Question: first, I've learning just couple of week about image processing, NN, dll, by myself, so I'm really new n really far to pro. n sorry for my bad english.
there's image or photo of my drawing, I want to get the coordinates of object/shape (black dot) n the number around it, the number indicating the sequence number of dot.

How to get it? How to detect the dots? Shape recognition for the dots? Number handwriting recognition for the numbers? Then segmentation to get the position? Or use template matching? But every dot has a bit different shape because of hand drawing. Use neural network? in NN, the neuron is usually contain every pixel to recognize an character, right? can I use an picture of character or drawing dot contained by each neuron to recognize my whole picture?
I'm very new, so I'm really need your advice, correct me if I wrong! Please tell me what I must learn, what I must do, what I must use.
Thank you very much. :'D
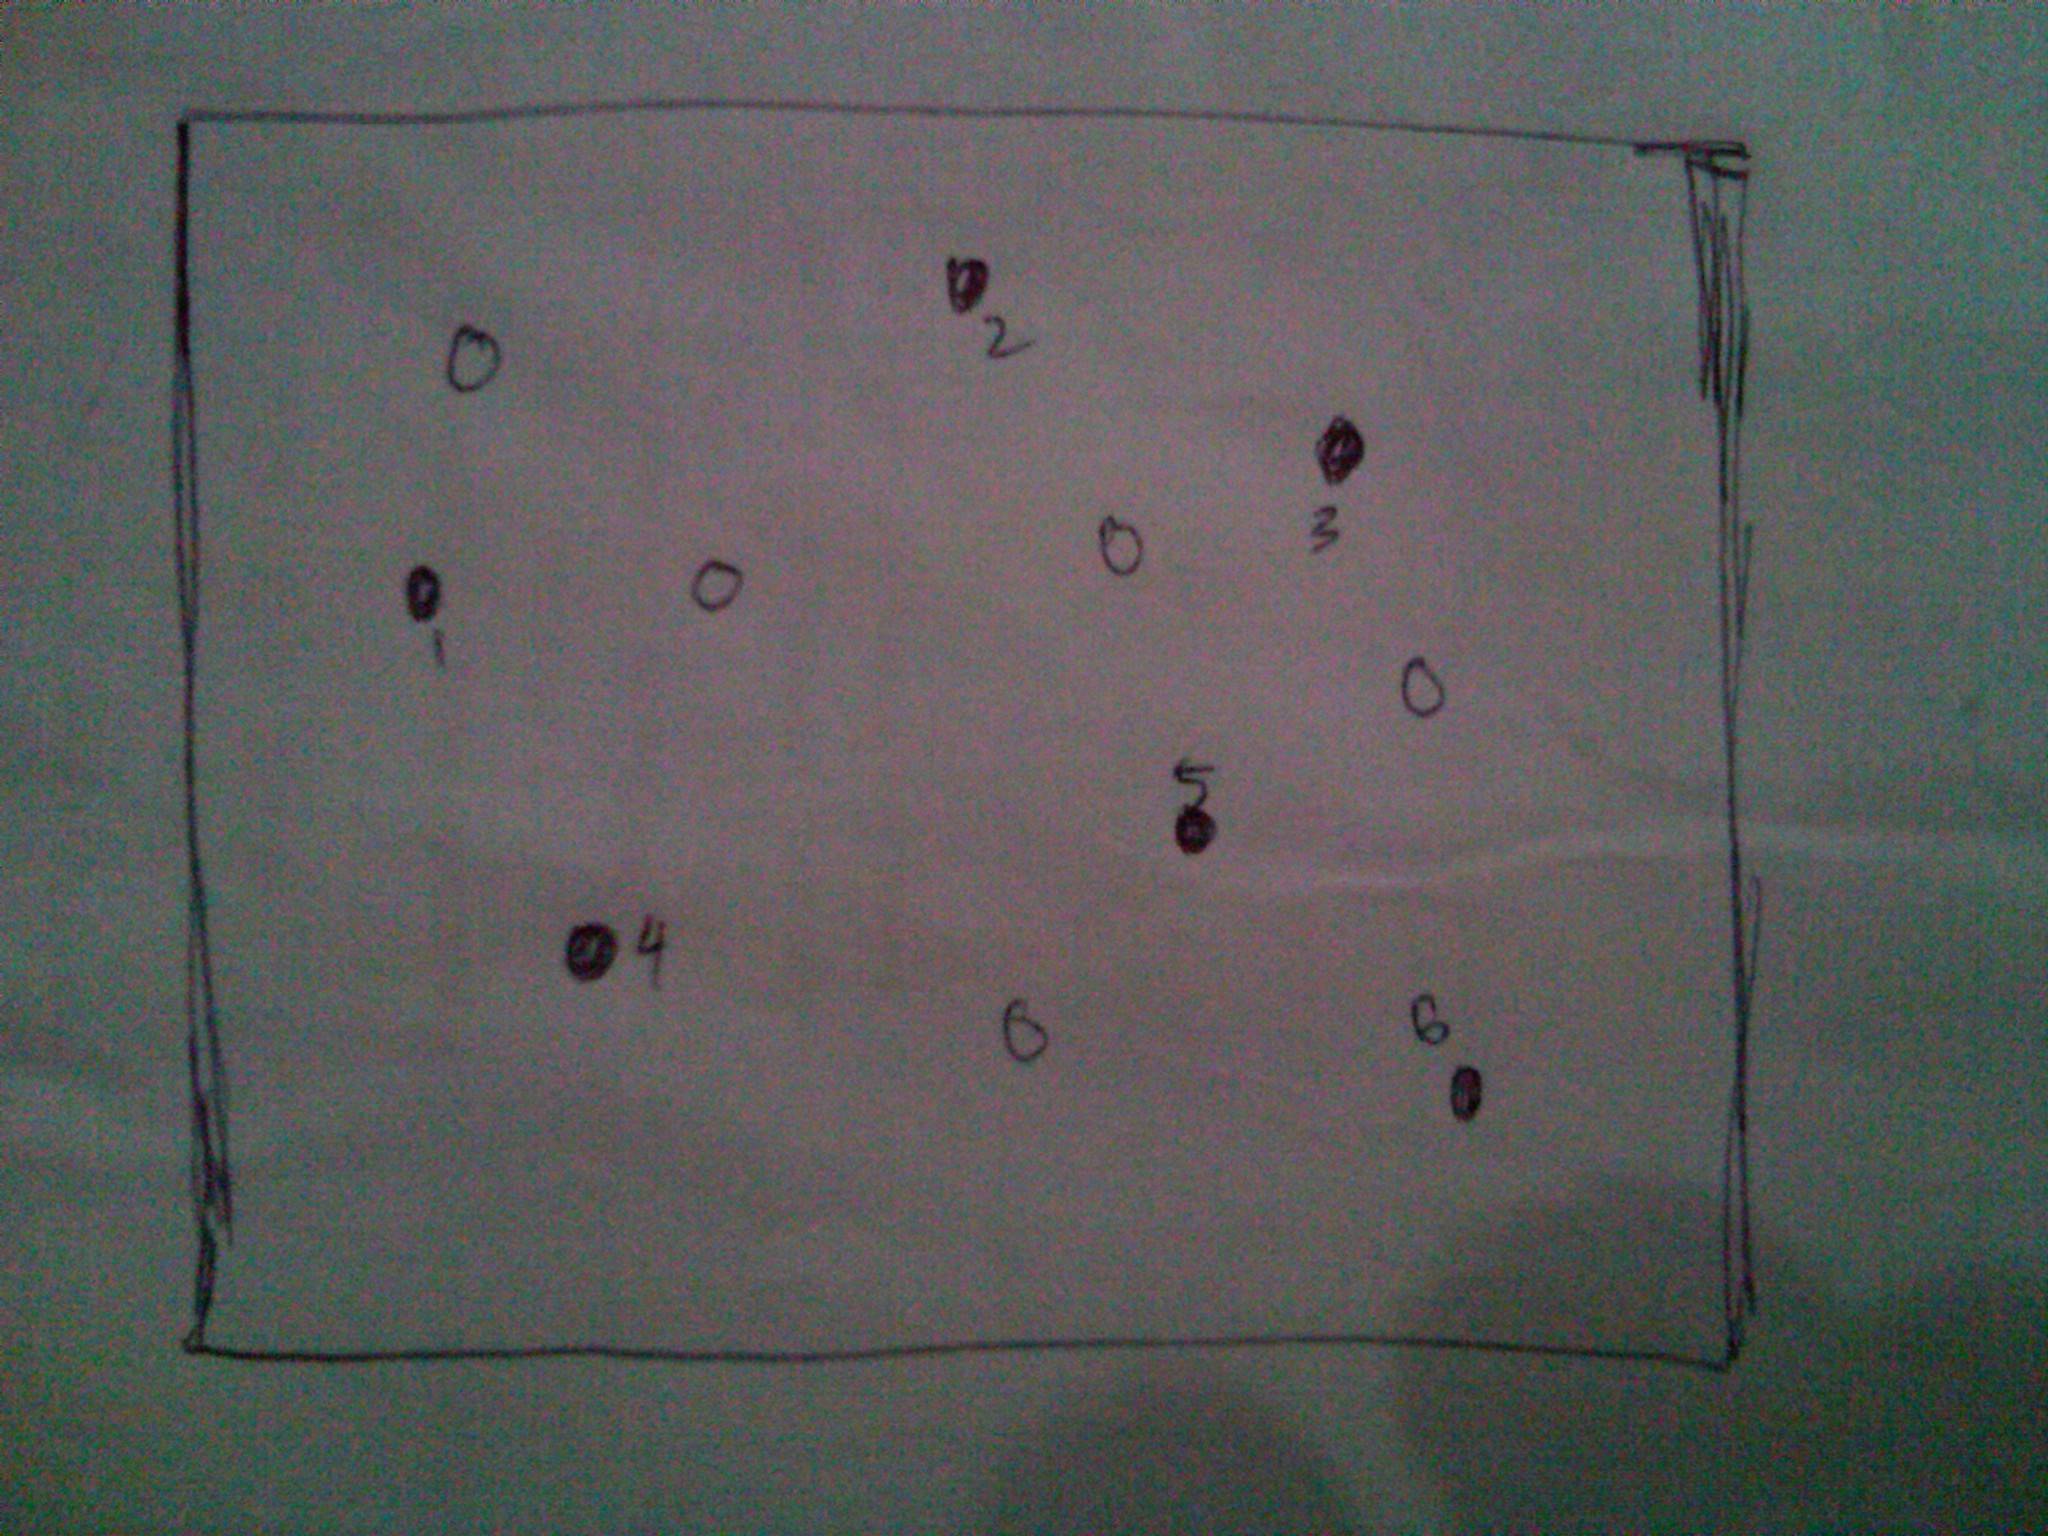
Answer: This is a difficult problem which can't be solved by a quick solution.
Here is how I would approach it:
1. Get a better picture. Your image is very noisy and is taken in low light with high ISO. Use a better camera and better lighting conditions so you can get the background to be as white as possible and the dots as black as possible. Try to maximize the contrast.
2. Threshold the image so that all the background is white and the dots and numbers are black. Maybe you could apply some erosion and/or dilation to help connect the dark edges together.
3. Detect the rectangle somehow and set your work area to be inside the rectangle (crop the rest of the image so that you are left with the area inside the rectangle). You could do this by detecting the contours in the image and then the contour that has the largest area is the rectangle (because it's the largest object in the image). Of course, this is not the only way. See this: OpenCV find contours
4. Once you are left with only the dots, circles and numbers you need to find a way to detect them and discriminate between them. You could again find all contours (or maybe you've found them all from the previous step). You need to figure out a way to see if a certain contour is a circle, a filled circle (dot) or a number. This is a problem in it's own. Maybe you could count the white/black pixels in the contour's bounding box. Dots have more black pixels than circles and numbers. You also need to do something about numbers that connect with dots (like the number 5 in your image)
5. Once you know what is a dot, circle or number you could use an OCR library (Tesseract or any other OCR lib) to try and recognize the numbers. You could also use a neural network library (maybe trained with the MNIST dataset) to recognize the digits. A good one would be a convolutional neural network similar to LeNet-5.
As you can see, this is a problem that requires many different steps to solve, and many different components are involved. The steps I suggested might not be the best, but with some work I think it can be solved.